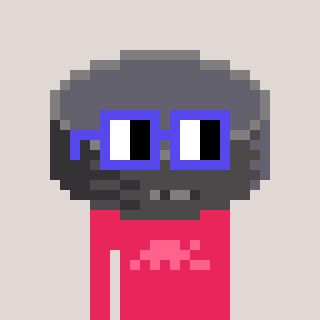
a pixel art character with square blue glasses, a hockey puck-shaped head and a redpinkish-colored body on a warm background